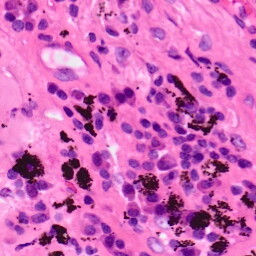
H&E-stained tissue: Lung